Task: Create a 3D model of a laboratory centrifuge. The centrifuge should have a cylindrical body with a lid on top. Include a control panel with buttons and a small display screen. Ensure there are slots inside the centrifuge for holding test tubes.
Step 236:
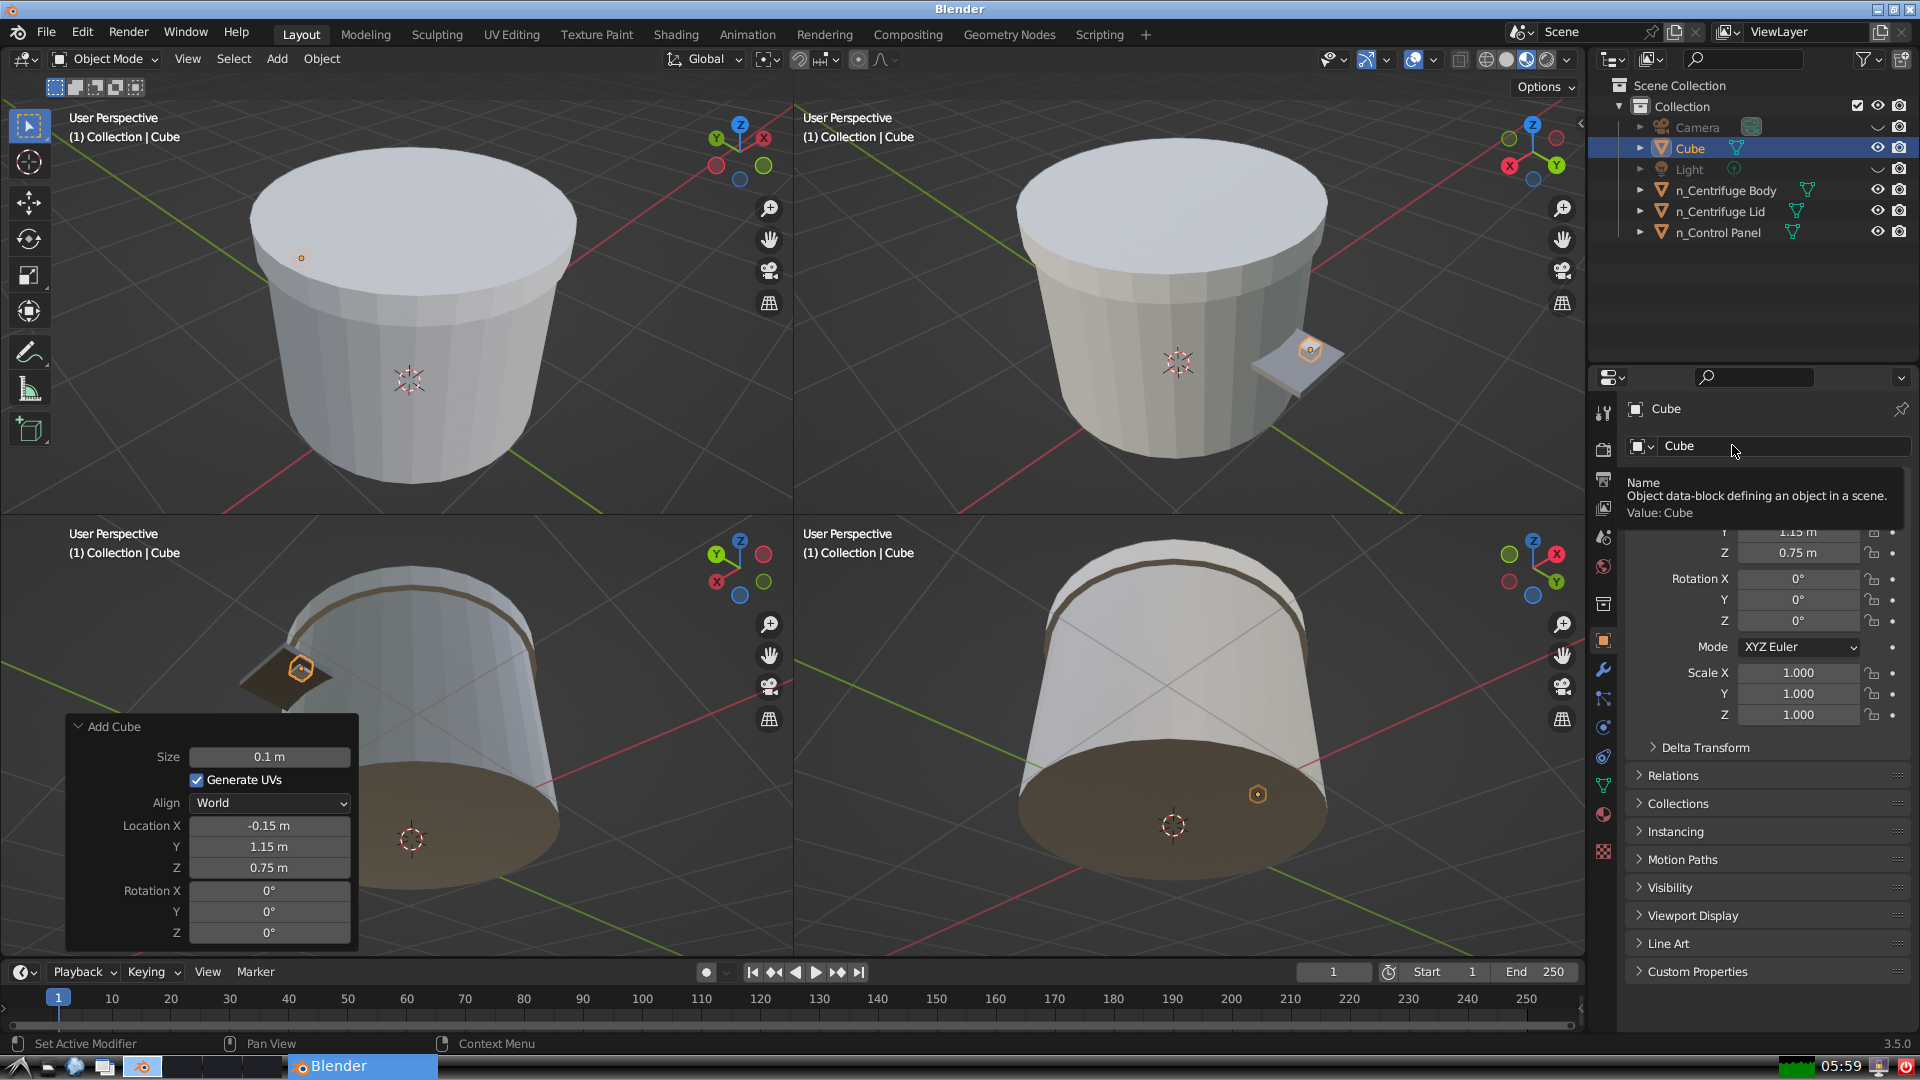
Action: click: no